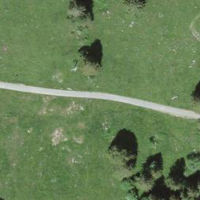
EUNIS habitat code: 23
Species observed at this site:
Parnassia palustris